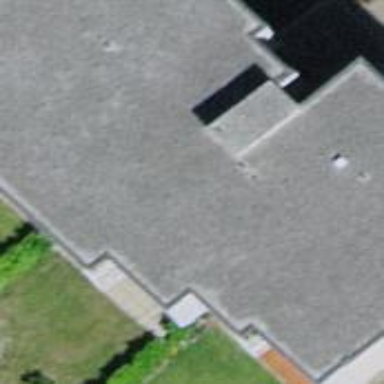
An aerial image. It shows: Building part with flat roof.